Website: home-depot
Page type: customer-info-address
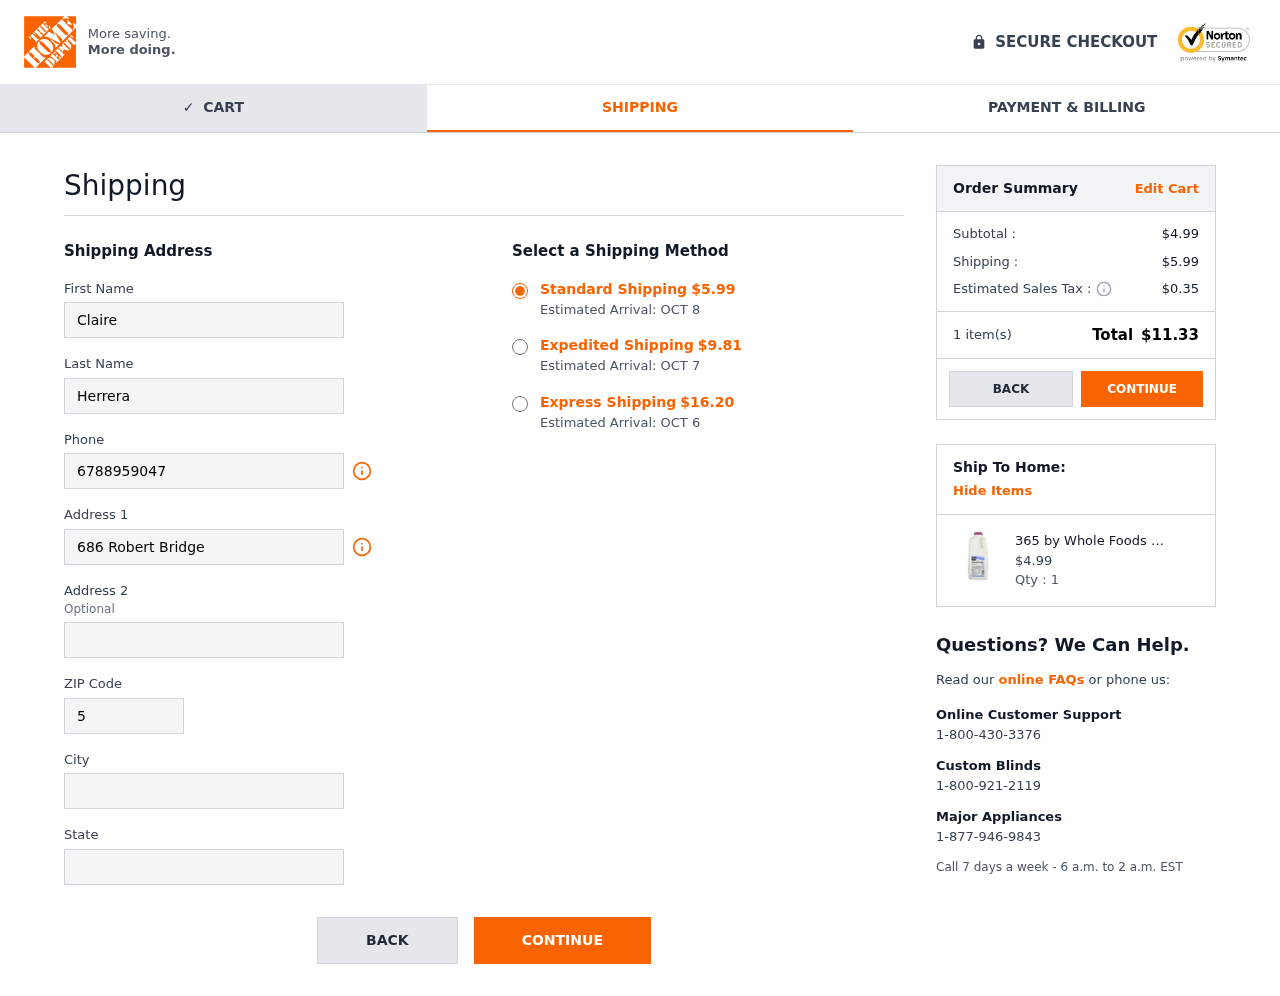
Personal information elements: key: PII_CITY
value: Elizabethfort
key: PII_FIRSTNAME
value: Claire
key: PII_LASTNAME
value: Herrera
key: PII_PHONE
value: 6788959047
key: PII_POSTCODE
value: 50780
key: PII_STATE
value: MP
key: PII_STREET
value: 686 Robert Bridge
Product elements: key: PRODUCT1_NAME
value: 365 by Whole Foods Market, Grade A Reduced Fat Milk, 64 Fl Oz (Packaging May Vary)
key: PRODUCT1_PRICE
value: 4.99
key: PRODUCT1_QUANTITY
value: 1
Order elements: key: ORDER_SHIPPING_COST
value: $5.99
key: ORDER_DELIVERY_DATE
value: Estimated Arrival: OCT 8
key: ORDER_SHIPPING_COST_EXPEDITED
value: $9.81
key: ORDER_DELIVERY_DATE_EXPEDITED
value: Estimated Arrival: OCT 7
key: ORDER_SHIPPING_COST_EXPRESS
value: $16.20
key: ORDER_DELIVERY_DATE_EXPRESS
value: Estimated Arrival: OCT 6
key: ORDER_SUBTOTAL
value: $4.99
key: ORDER_TAX
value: $0.35
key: ORDER_NUM_ITEMS
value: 1 item(s)
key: ORDER_TOTAL
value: $11.33